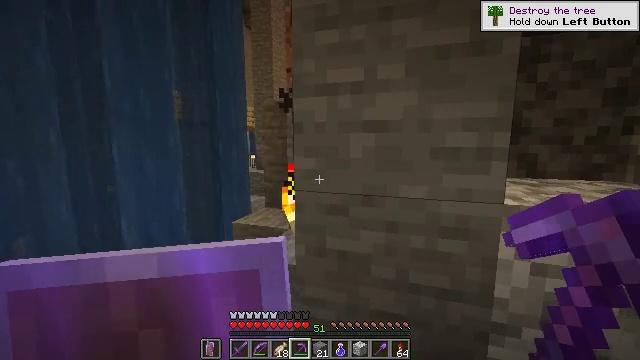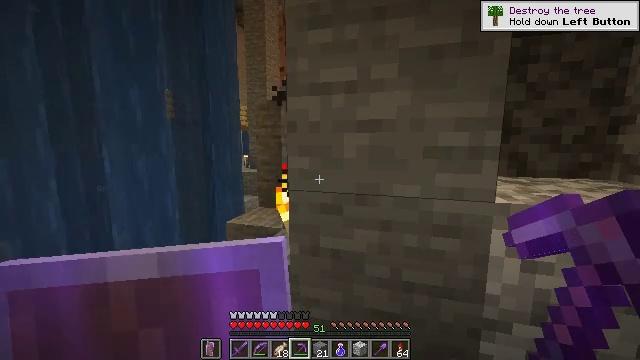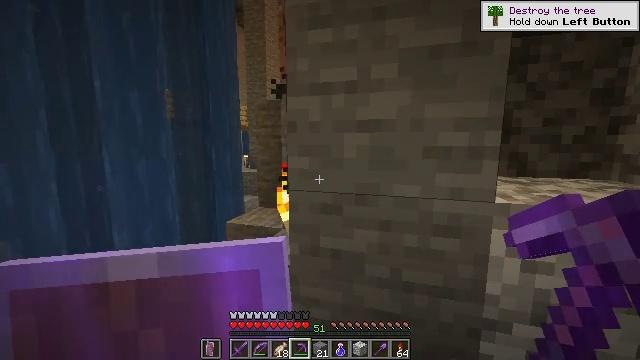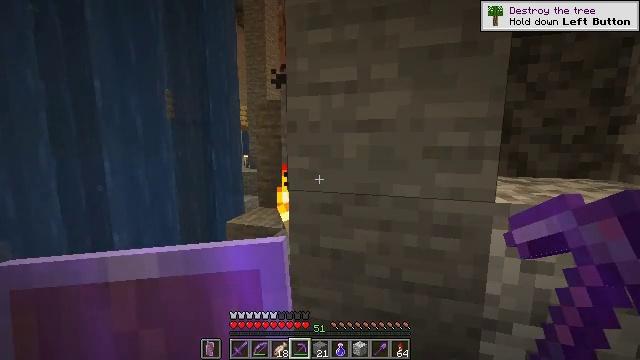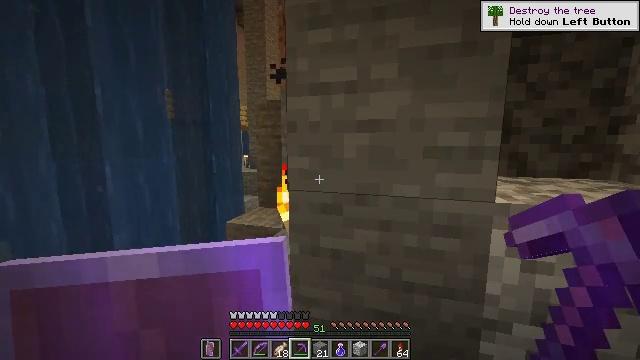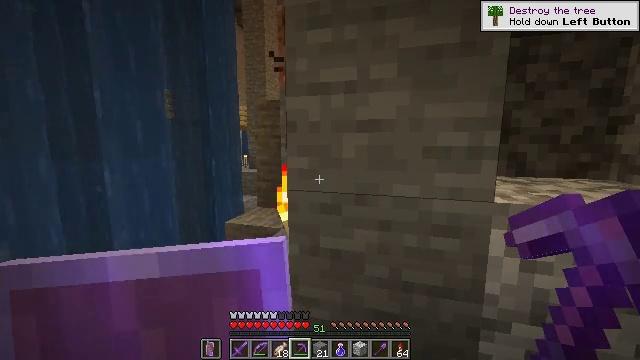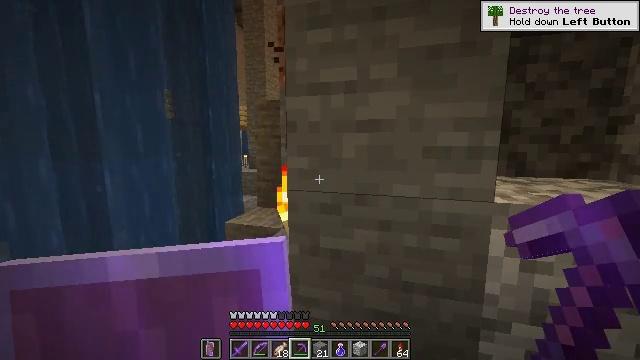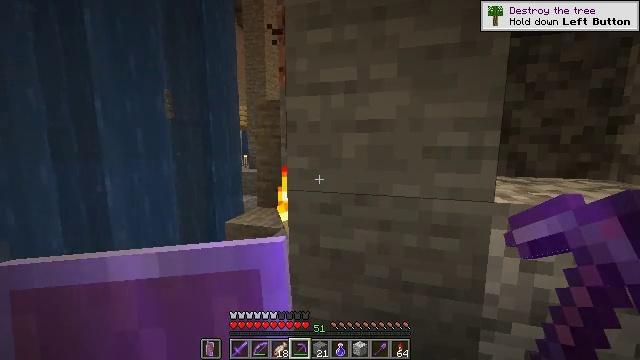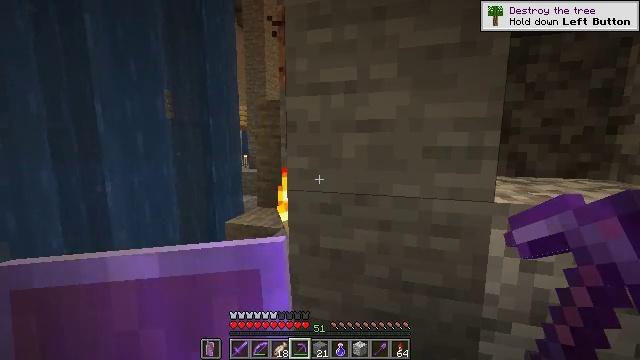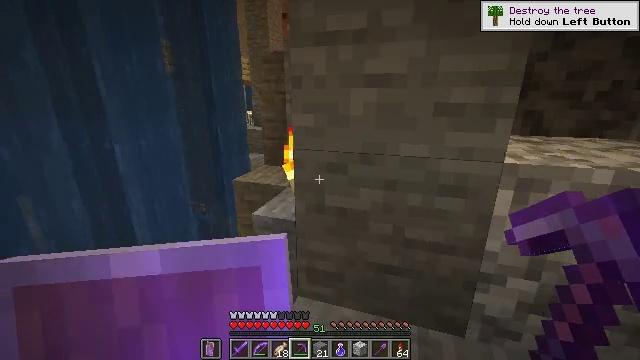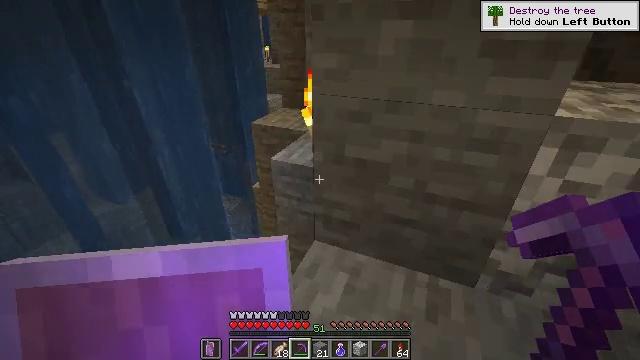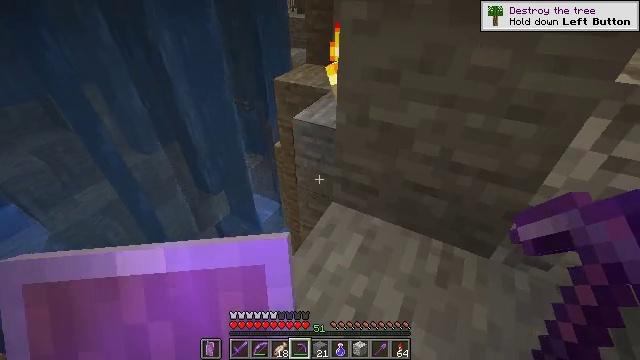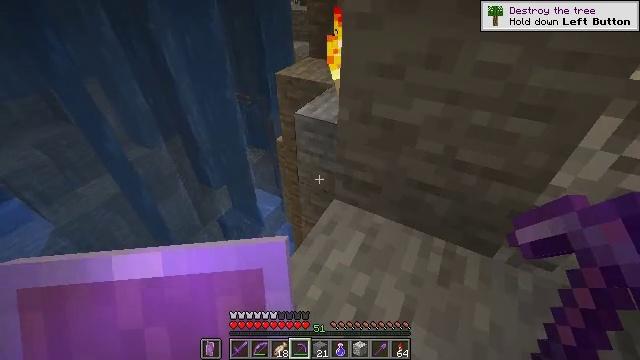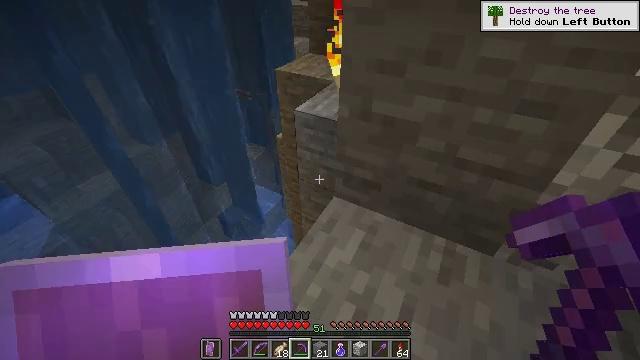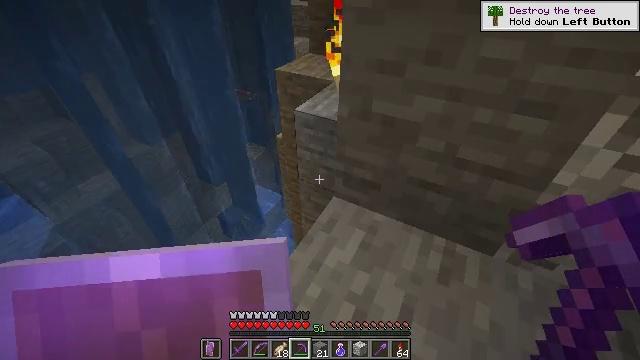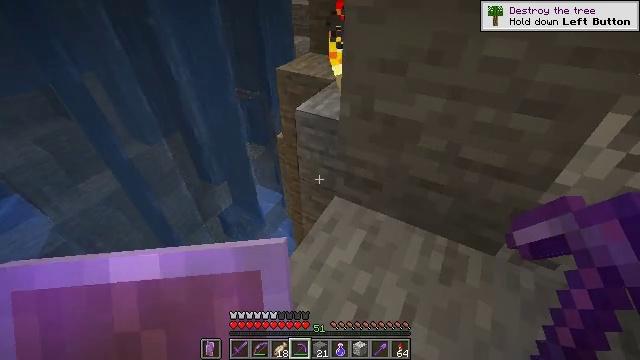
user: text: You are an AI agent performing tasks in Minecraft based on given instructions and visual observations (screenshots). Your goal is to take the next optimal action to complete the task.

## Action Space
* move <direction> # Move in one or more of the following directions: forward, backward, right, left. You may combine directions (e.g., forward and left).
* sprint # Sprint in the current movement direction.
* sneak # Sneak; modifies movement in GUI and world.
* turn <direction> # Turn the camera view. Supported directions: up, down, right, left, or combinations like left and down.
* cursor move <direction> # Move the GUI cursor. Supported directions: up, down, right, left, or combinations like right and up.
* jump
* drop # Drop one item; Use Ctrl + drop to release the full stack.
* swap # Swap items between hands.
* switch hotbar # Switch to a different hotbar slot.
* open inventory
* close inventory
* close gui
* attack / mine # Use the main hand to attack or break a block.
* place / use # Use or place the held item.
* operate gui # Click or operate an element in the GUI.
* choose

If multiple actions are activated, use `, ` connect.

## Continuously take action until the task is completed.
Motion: motion action
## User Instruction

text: Excavate some diorite.
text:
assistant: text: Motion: sneak, turn right
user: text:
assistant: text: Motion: sneak
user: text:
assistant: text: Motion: sneak
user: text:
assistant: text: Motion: sneak
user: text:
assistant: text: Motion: sneak
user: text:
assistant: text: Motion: sneak
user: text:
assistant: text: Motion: sneak
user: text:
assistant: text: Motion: sneak
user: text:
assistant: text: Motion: move forward, sneak, turn left and down
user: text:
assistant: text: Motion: move forward, sneak, turn left and down
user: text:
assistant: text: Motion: sneak, turn left and down
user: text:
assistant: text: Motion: sneak, turn down
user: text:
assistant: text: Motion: sneak
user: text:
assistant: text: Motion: sneak
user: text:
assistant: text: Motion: move left, sneak
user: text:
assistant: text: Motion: move left, sneak
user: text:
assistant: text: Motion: move left, sneak
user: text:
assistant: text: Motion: move left, sneak
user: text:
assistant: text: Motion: move left, sneak
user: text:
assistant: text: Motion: move left, sneak
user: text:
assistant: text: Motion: move left, sneak
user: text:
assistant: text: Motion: move left, sneak
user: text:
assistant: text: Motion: move left, sneak
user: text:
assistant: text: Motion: move left, sneak
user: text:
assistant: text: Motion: move left, sneak
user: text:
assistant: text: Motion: move left, sneak
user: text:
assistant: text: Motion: move left, sneak
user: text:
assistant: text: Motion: move left, sneak
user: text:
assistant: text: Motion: move left, sneak
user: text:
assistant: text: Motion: move left, sneak